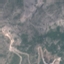
Label: HerbaceousVegetation